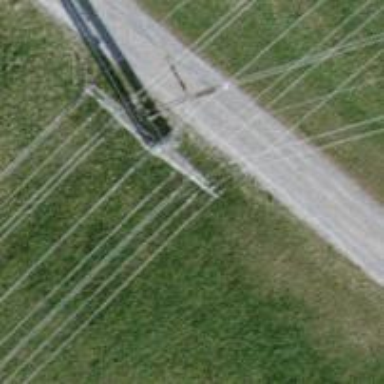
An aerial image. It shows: Concrete power pole.